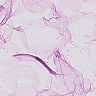
Metastatic tissue present: no